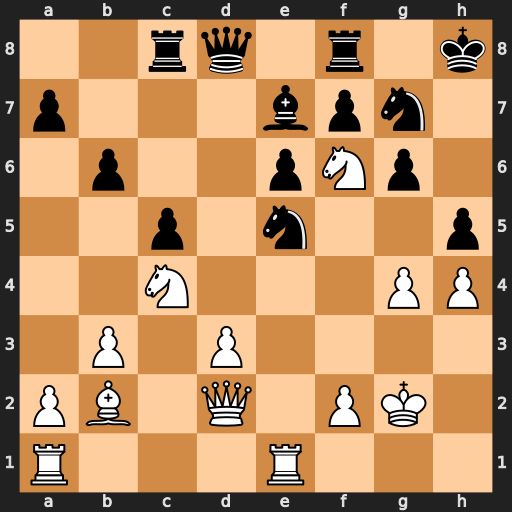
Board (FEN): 2rq1r1k/p3bpn1/1p2pNp1/2p1n2p/2N3PP/1P1P4/PB1Q1PK1/R3R3
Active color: w
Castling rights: -
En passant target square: -
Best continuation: Qh6#